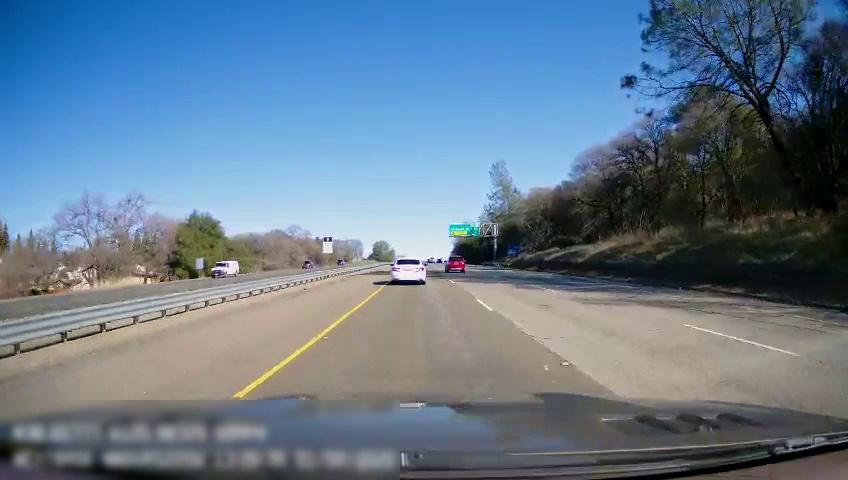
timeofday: Day
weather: Sunny
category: Drivable Space
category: Drivable Space
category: Vehicles | Car
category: Vehicles | Car
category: Vehicles | Truck
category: Vehicles | SUV
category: Lanes | Current Lane
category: Lanes | Current Lane
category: Lanes | Alternate Lane
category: Lanes | Alternate Lane
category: Traffic | Signs
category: Traffic | Signs
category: Traffic | Signs